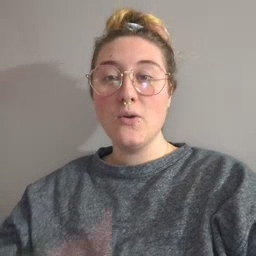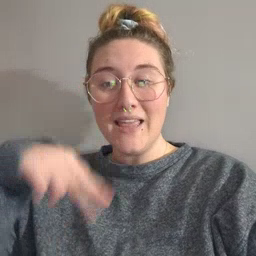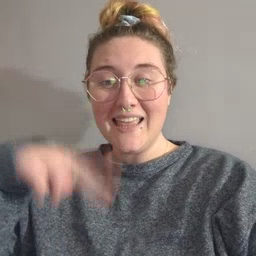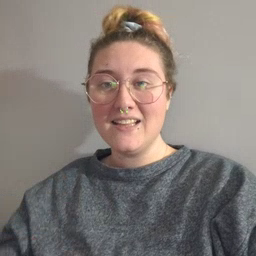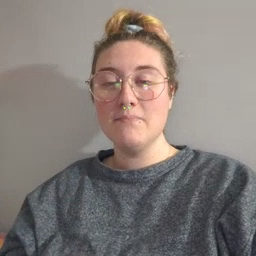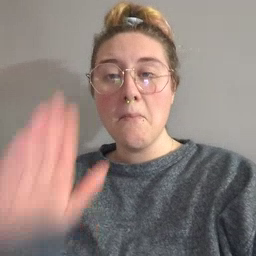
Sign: read